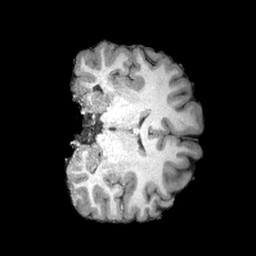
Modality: T1w
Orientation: coronal
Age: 18
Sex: male